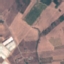
Land use / land cover class: PermanentCrop